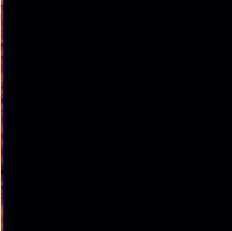
Sound class: Chainsaw